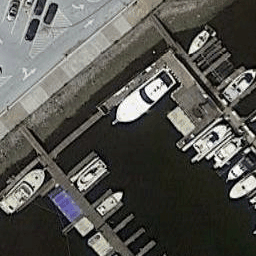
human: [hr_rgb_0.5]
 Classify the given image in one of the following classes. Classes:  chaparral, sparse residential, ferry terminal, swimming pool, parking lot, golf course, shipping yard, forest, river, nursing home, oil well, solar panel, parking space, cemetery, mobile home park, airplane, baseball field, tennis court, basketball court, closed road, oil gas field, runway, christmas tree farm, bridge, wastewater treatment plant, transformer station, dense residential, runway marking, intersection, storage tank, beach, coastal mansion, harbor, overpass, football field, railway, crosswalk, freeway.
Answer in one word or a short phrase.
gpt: harbor